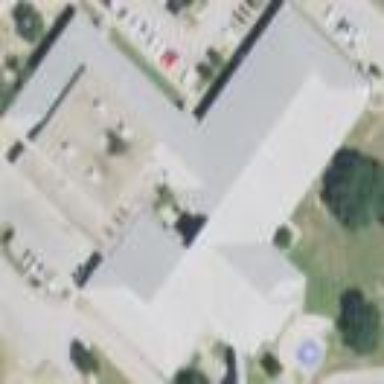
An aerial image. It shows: School building.